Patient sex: M
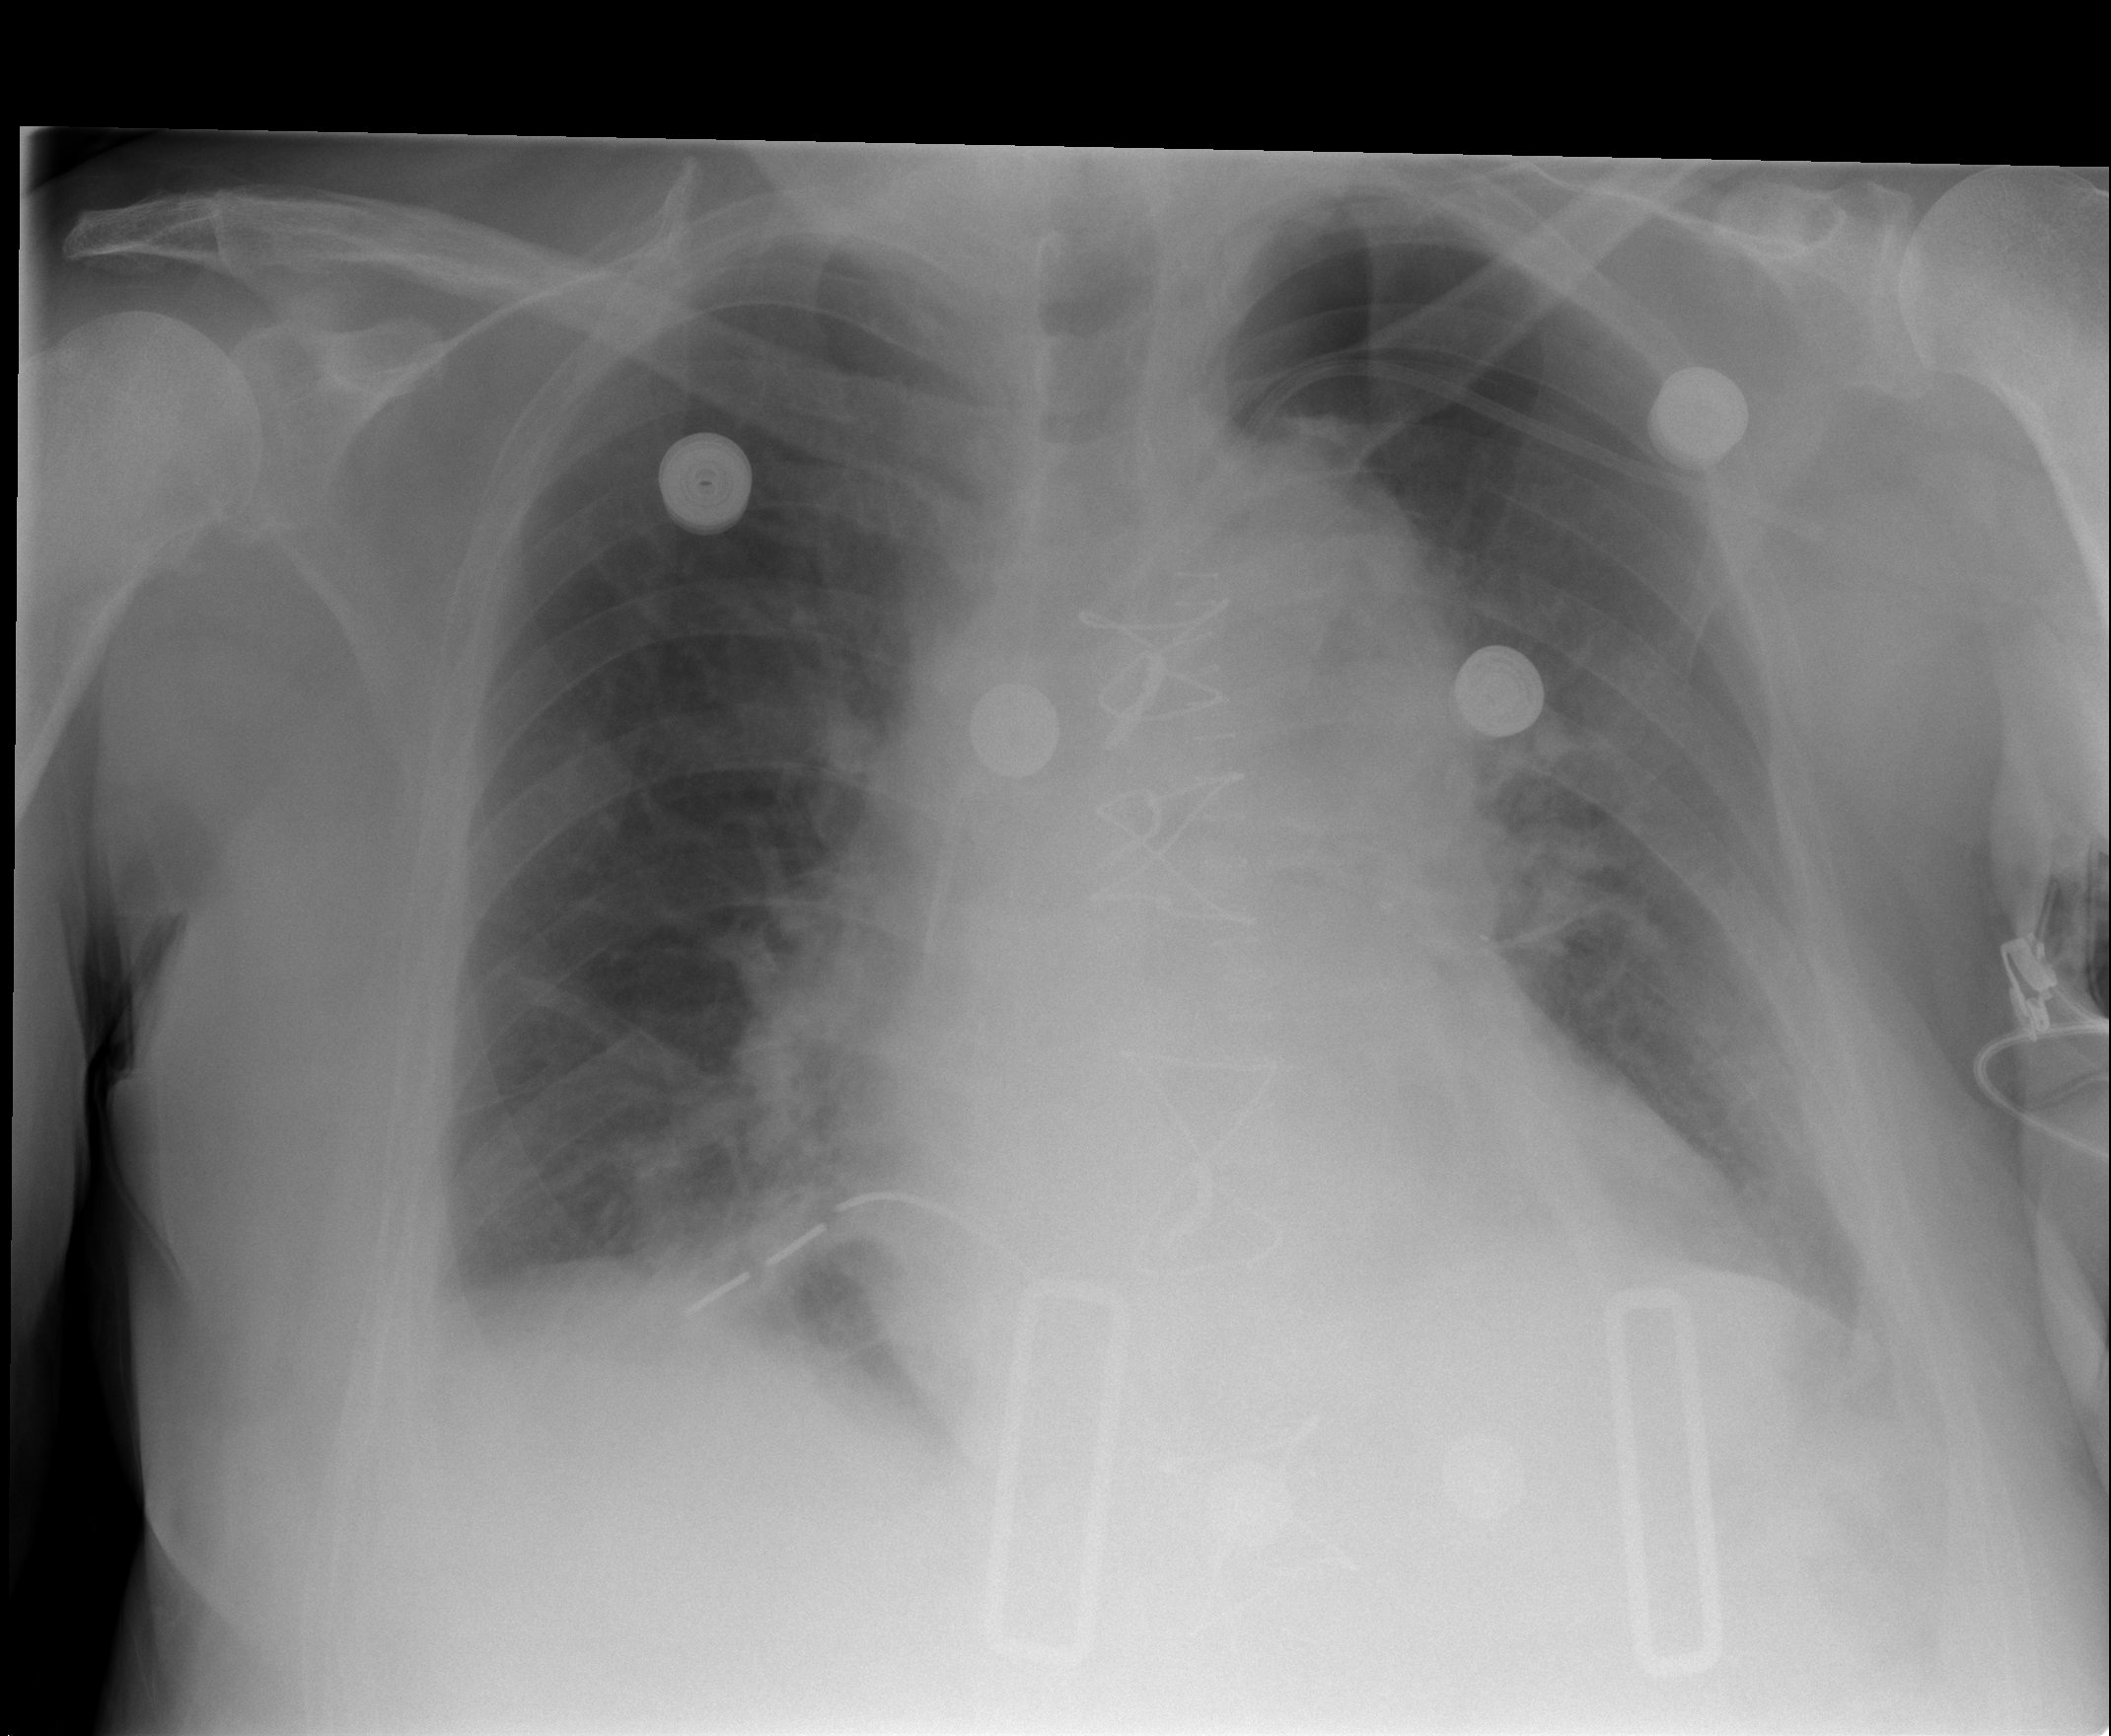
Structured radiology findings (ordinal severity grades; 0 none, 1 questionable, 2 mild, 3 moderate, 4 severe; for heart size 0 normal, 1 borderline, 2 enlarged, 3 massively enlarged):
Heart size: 2
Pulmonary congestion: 2
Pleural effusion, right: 2
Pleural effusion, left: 0
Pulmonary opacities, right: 0
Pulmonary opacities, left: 1
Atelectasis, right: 2
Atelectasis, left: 2